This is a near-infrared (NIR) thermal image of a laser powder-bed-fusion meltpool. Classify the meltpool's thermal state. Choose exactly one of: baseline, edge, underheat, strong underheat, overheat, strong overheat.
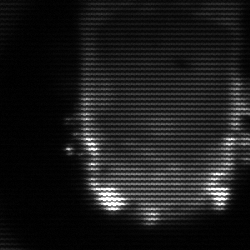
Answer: baseline